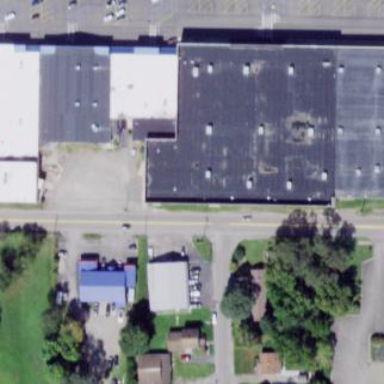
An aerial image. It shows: Retail building.